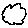
Label: cloud